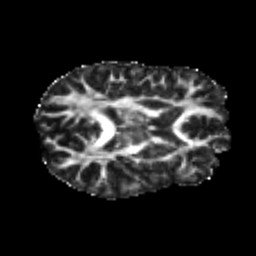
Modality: FA
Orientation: axial
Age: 20
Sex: female
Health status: healthy
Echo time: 0.074 s